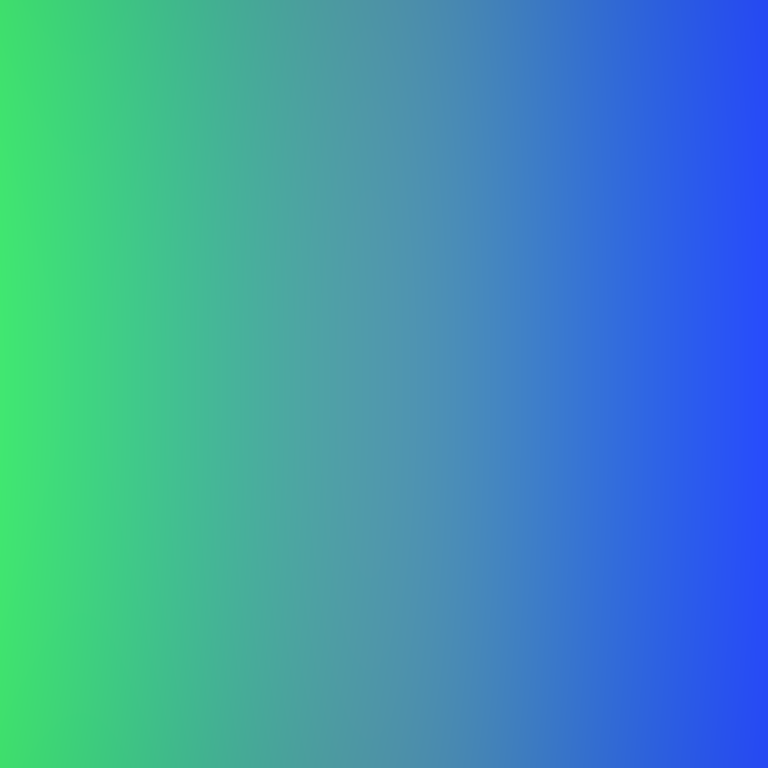
Abstract light effect, smooth gradient from vibrant green to deep blue, calm atmosphere, soft blend, no room, no furniture, no objects.